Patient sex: M
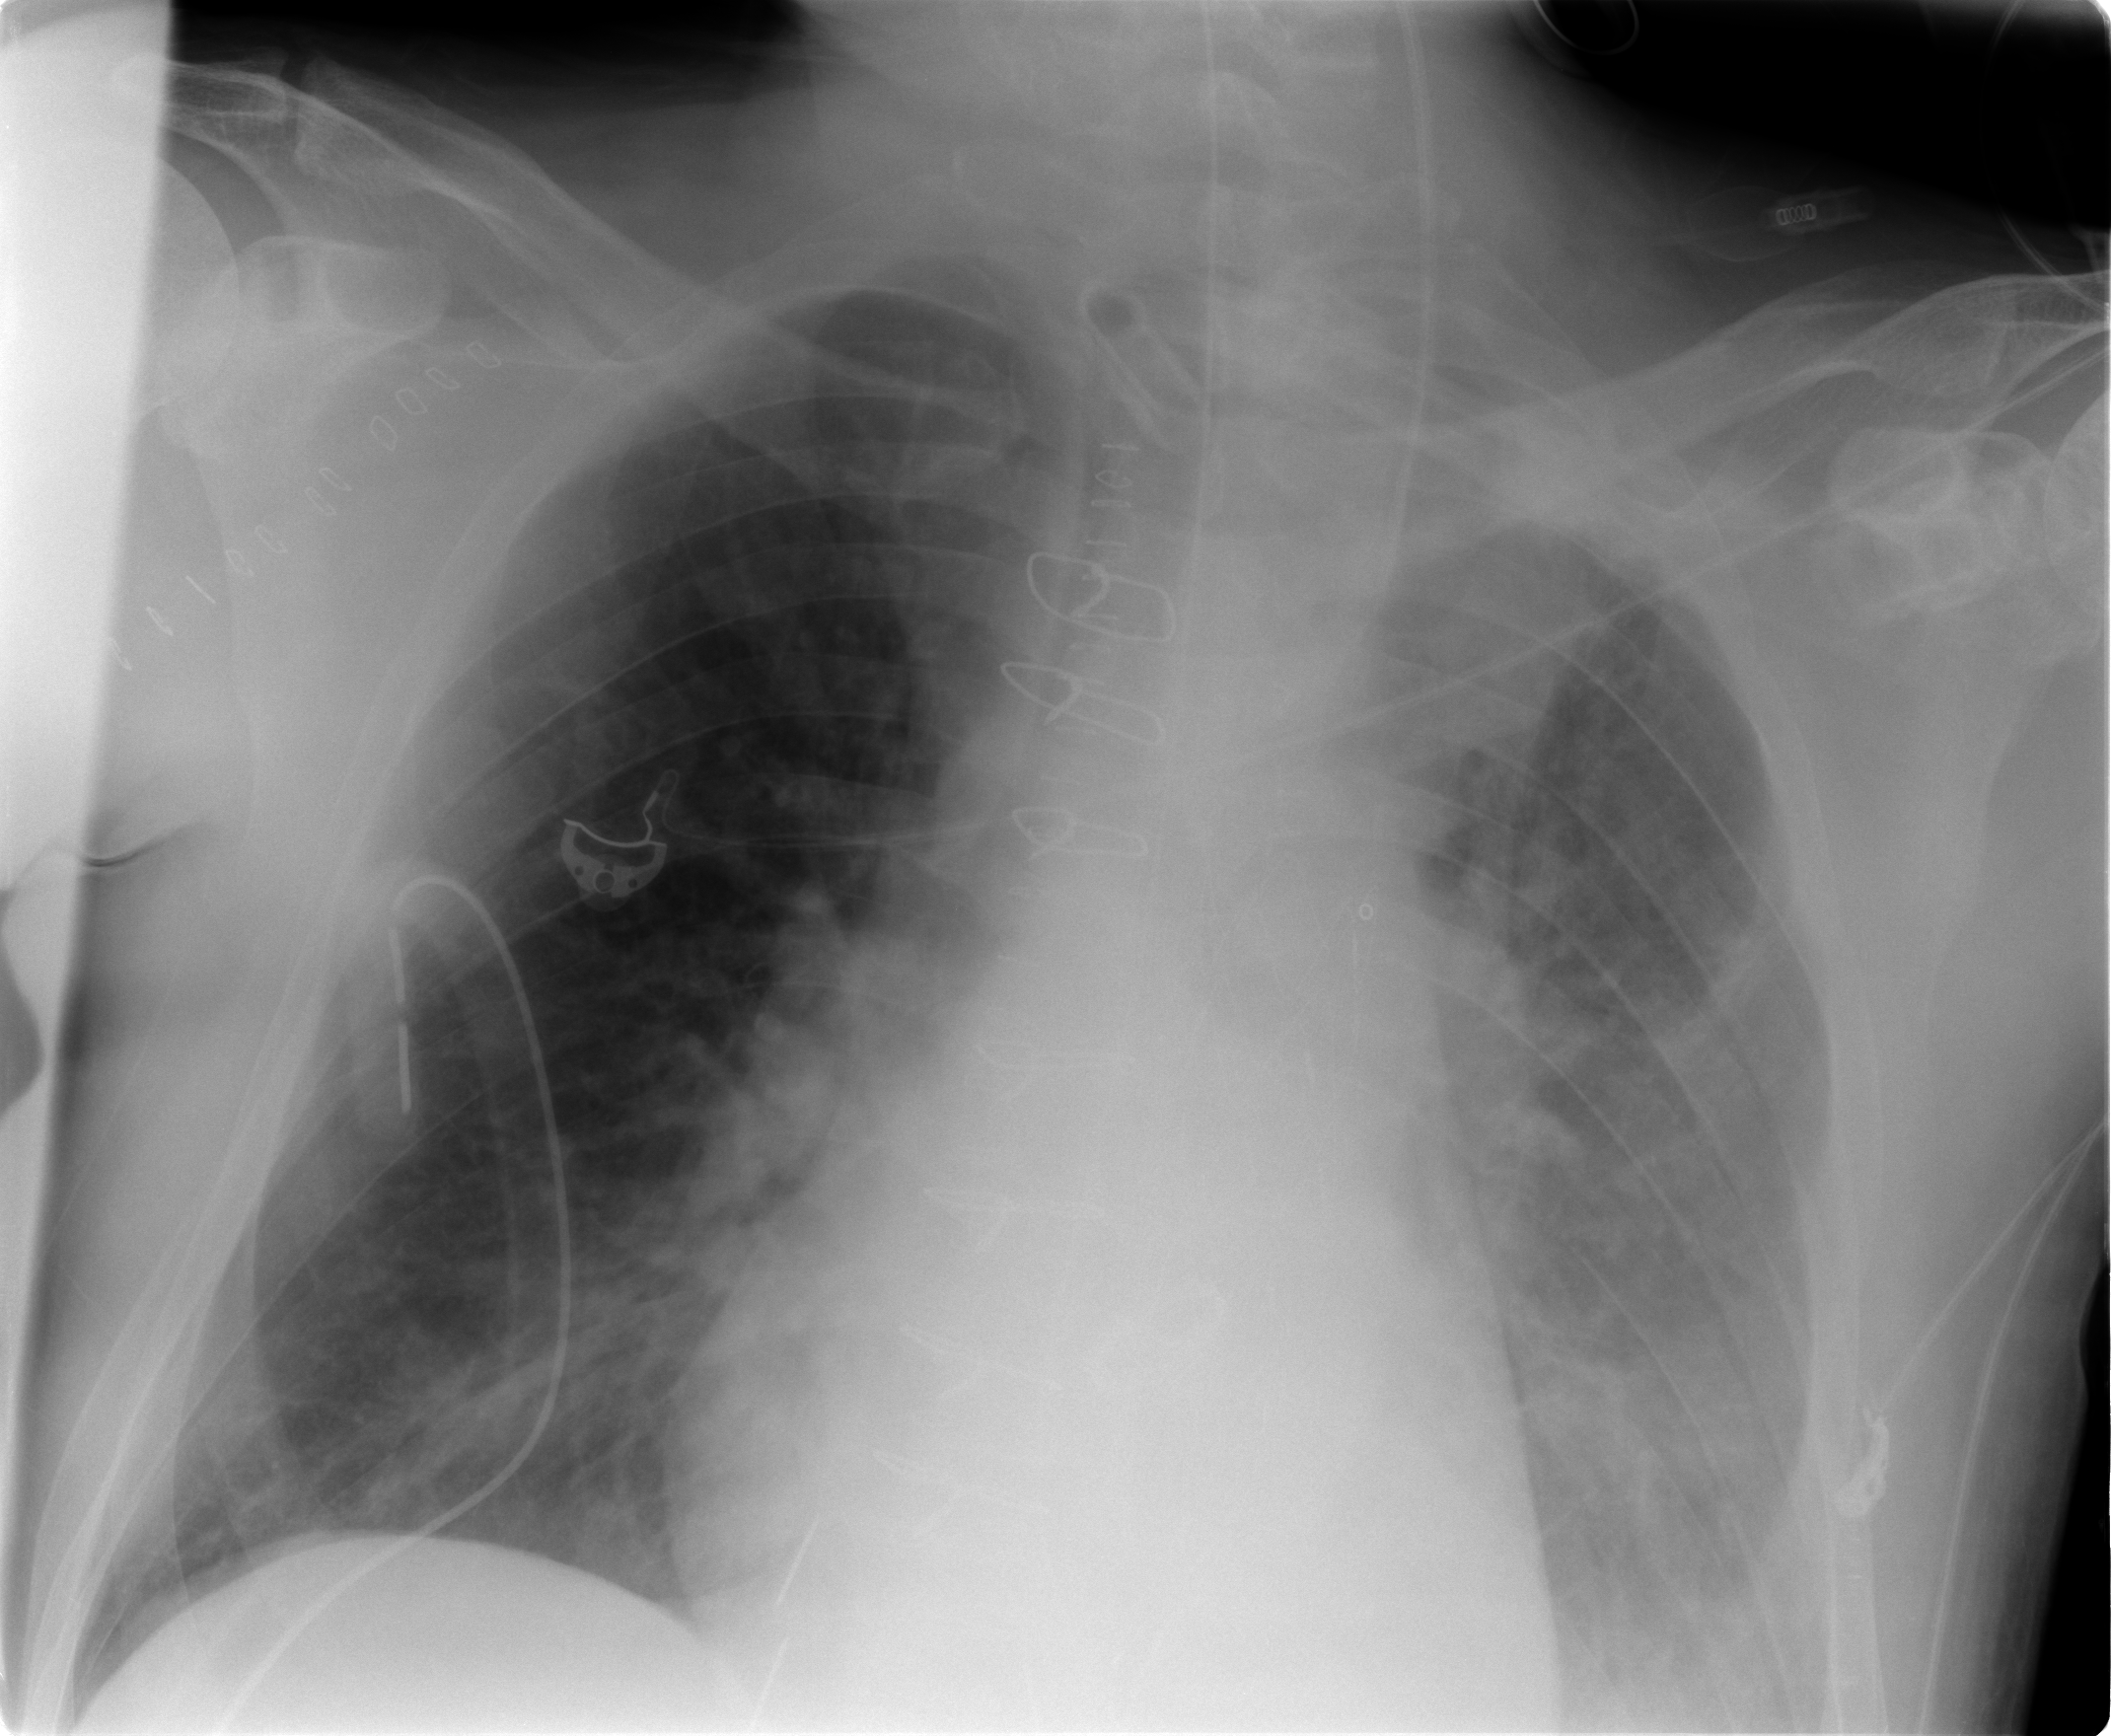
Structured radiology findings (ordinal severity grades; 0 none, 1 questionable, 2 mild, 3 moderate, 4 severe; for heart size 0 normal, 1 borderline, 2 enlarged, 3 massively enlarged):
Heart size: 2
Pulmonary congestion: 2
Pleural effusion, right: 0
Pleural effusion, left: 3
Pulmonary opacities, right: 1
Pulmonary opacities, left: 1
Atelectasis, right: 1
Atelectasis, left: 2